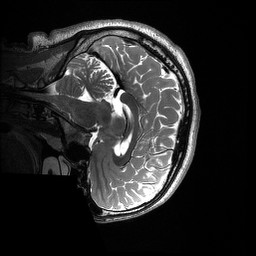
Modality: T2w
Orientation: sagittal
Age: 19
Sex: male